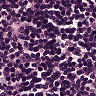
Metastatic tissue present: no